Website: macys
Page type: stored-credit-cards
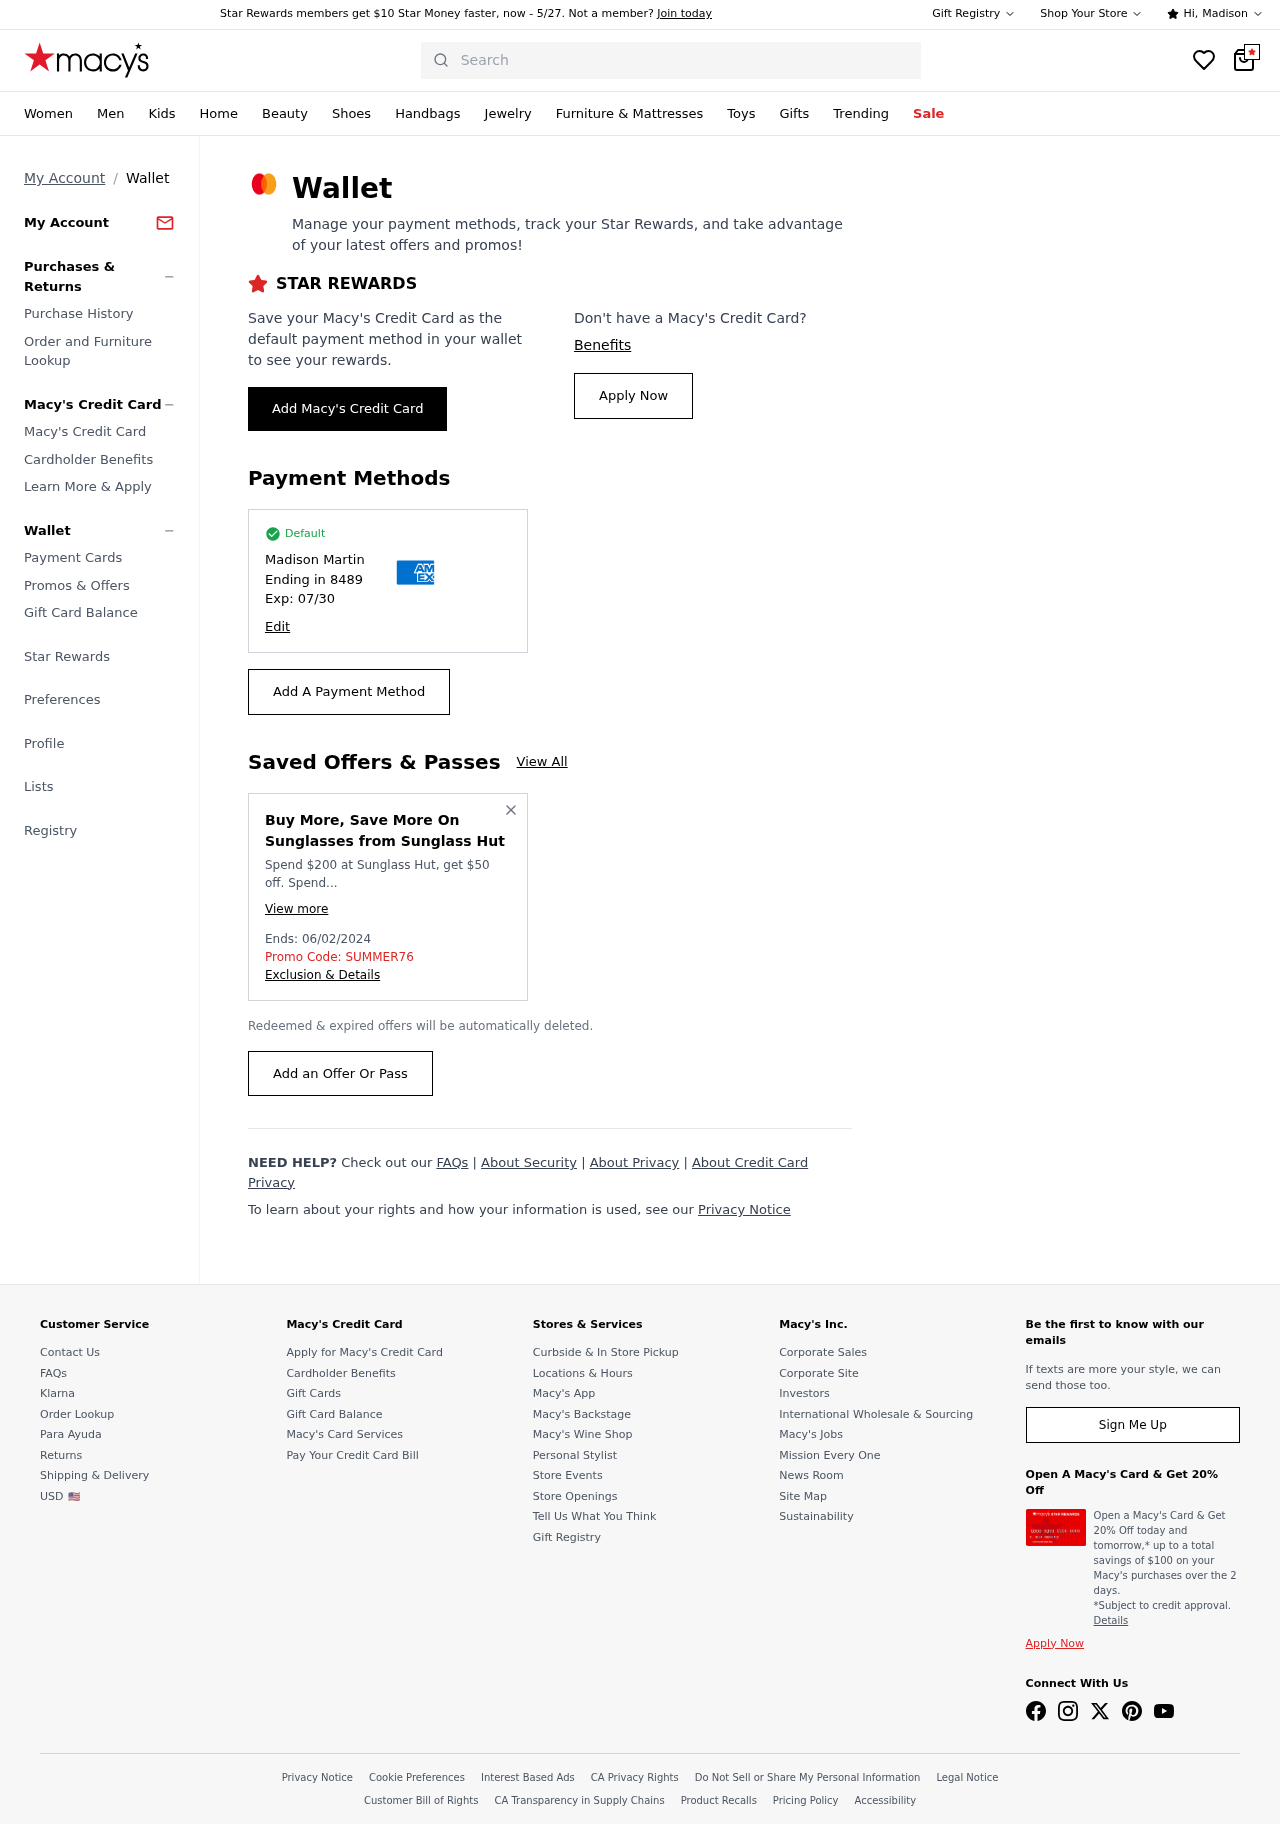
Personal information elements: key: PII_CARD_EXPIRY
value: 07/30
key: PII_CARD_LAST4
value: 8489
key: PII_FIRSTNAME
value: Madison
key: PII_FULLNAME
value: Madison Martin
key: PII_PROMO_CODE
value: SUMMER76
Search elements: key: HEADER_SEARCH
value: Search